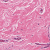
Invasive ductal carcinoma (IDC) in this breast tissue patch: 0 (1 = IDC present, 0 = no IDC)